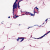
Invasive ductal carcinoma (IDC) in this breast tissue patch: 0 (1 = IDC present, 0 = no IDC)